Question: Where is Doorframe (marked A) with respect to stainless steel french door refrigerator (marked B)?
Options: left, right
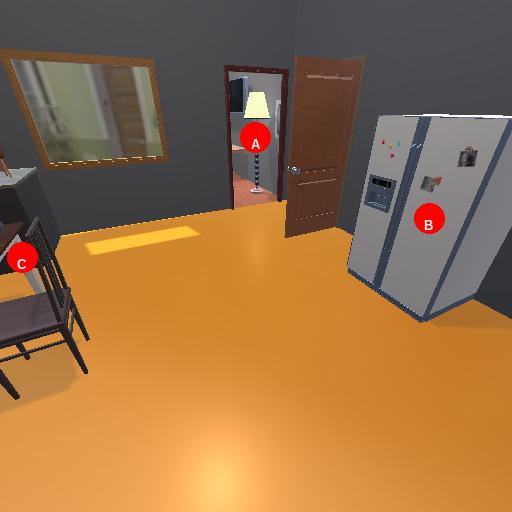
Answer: left